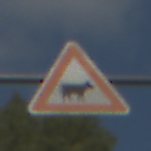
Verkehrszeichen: ViehtriebLinks
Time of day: MorningAfternoon
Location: Outdoor (Suburban)
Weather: PartlyCloudy
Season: NotSpecified
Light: Natural